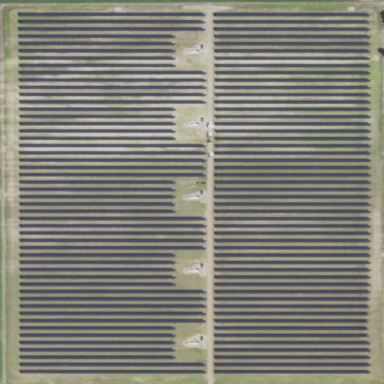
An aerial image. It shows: Solar power plant.